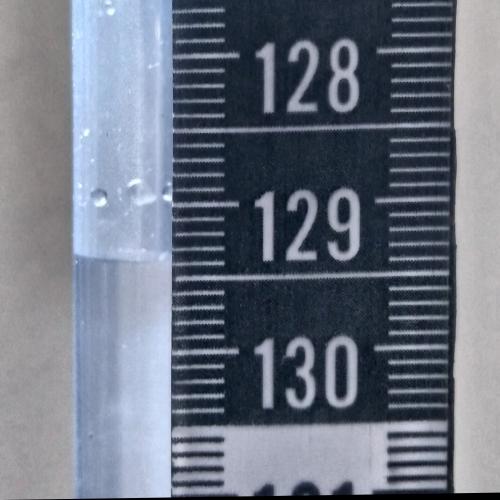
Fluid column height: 129.4 cm